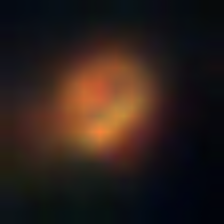
Taxon: NanoPlankton
Group: Other